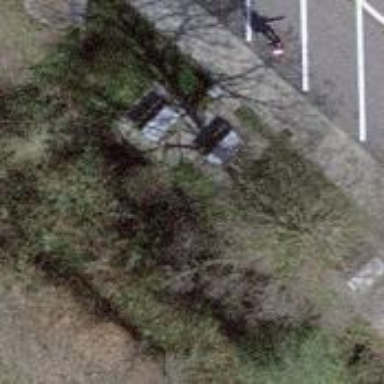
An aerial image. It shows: Picnic table located in leisure land area.